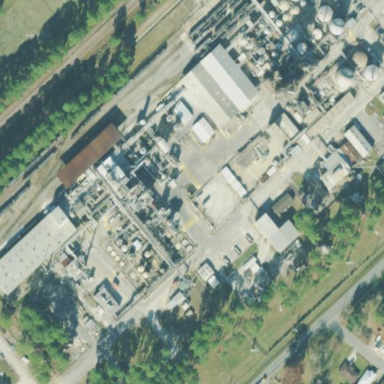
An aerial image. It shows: Industrial works area used for chemical activities.